Question: I have a XML file like this:

What is the best wayway to load the 2 first message-tags?
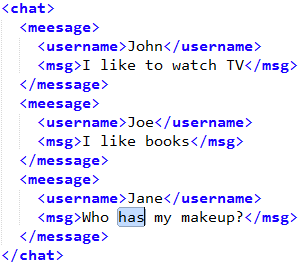
Answer: You can use '$.ajax' to retrieve the XML, and then select the first two messages:
'''
$.ajax({
url: 'path/to/file.xml',
success: function(xml) {
var $messages = $(xml).find('chat messages').slice(0,2);
// do something with the messages here...
}
});
'''